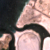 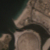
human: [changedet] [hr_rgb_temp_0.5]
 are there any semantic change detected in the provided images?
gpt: No changes to mention.